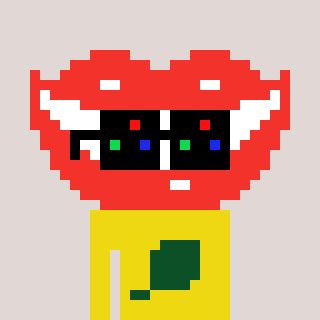
a pixel art character with square black sunglasses, a smile-shaped head and a yellow-colored body on a warm background